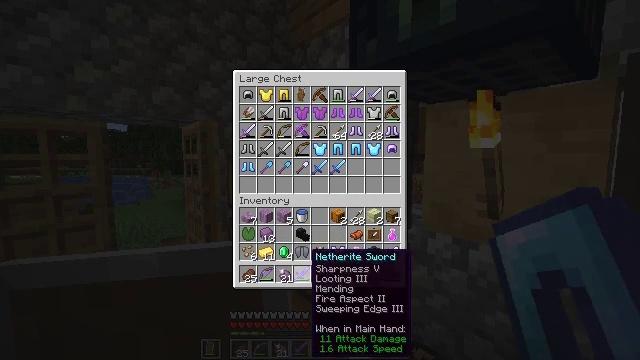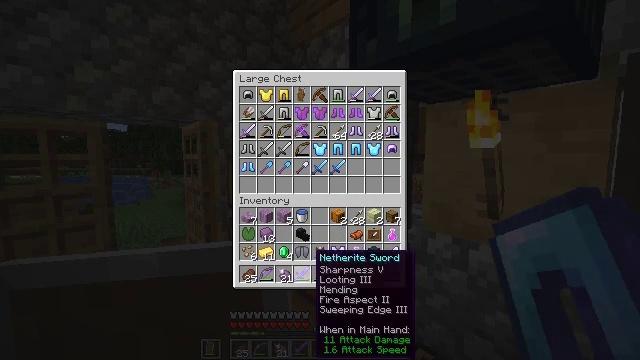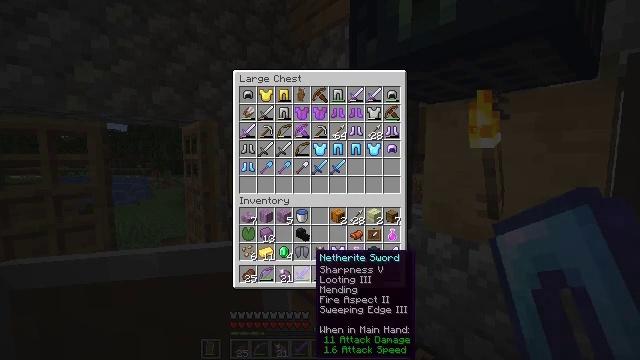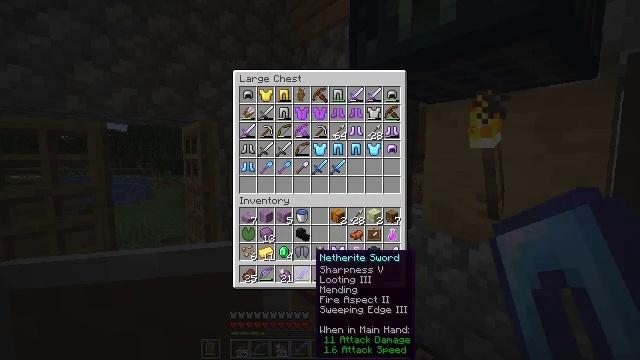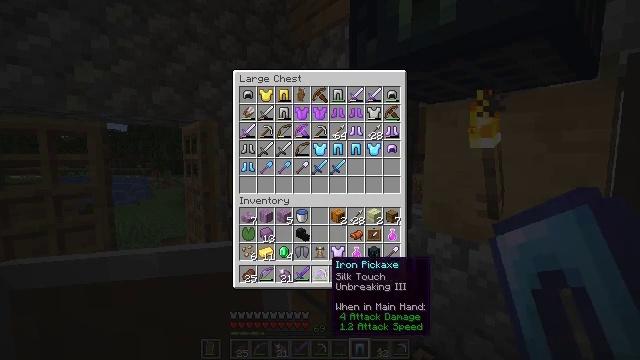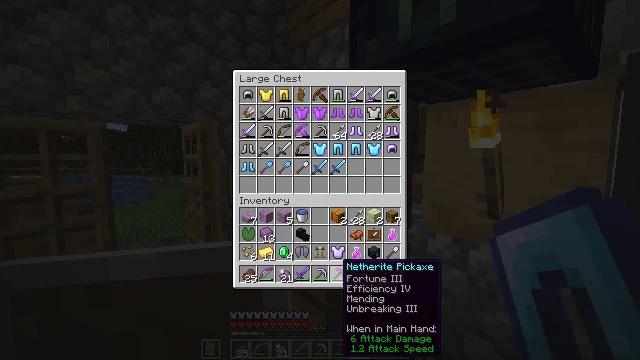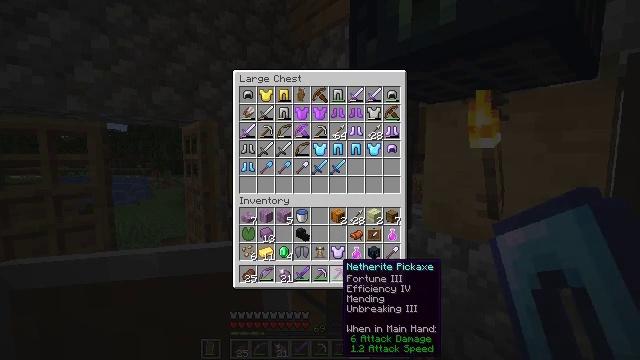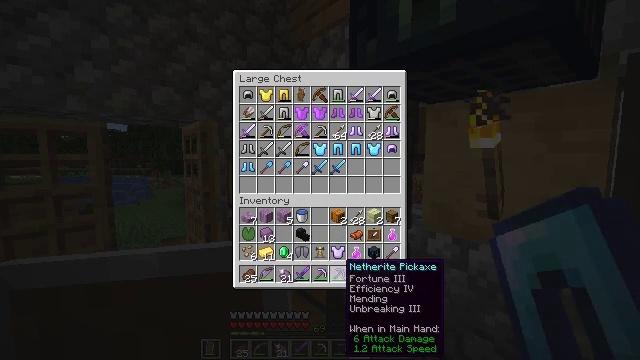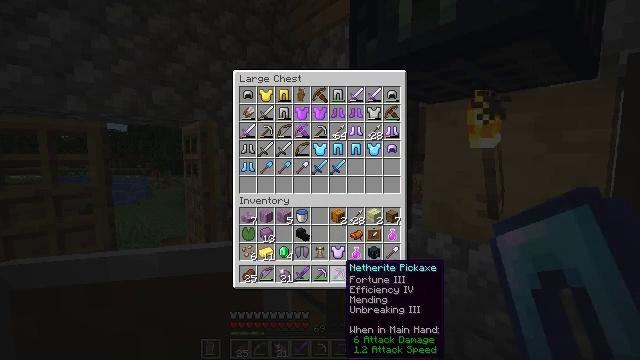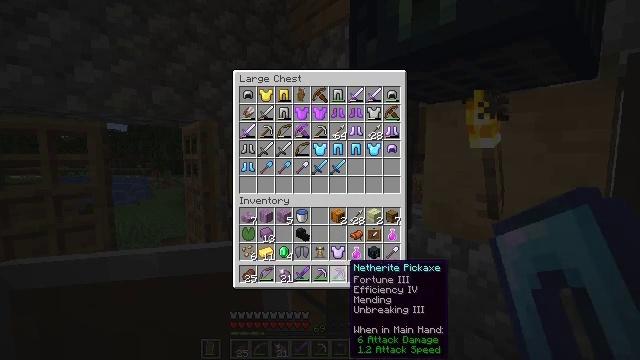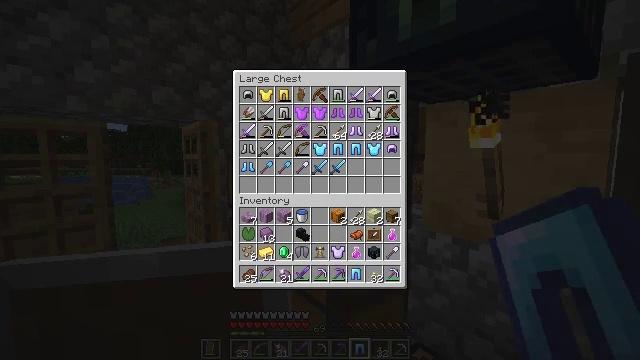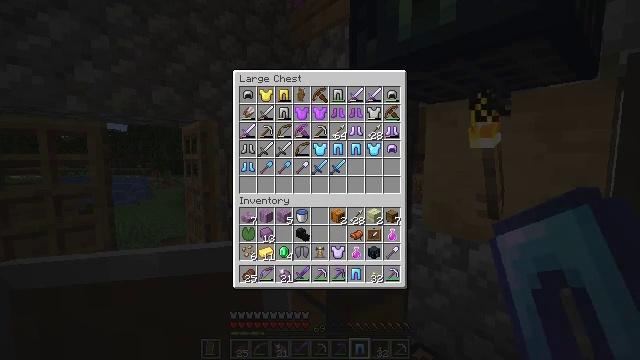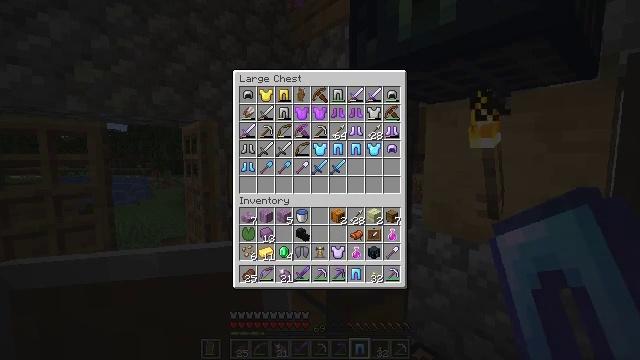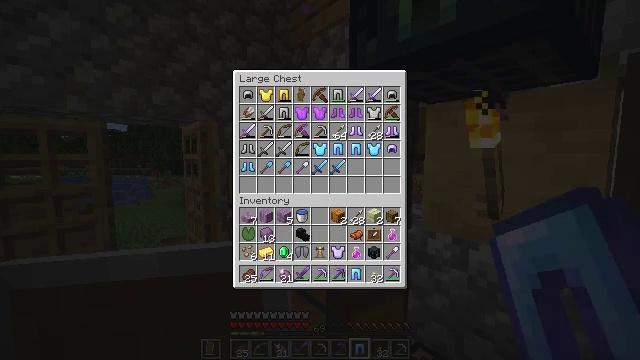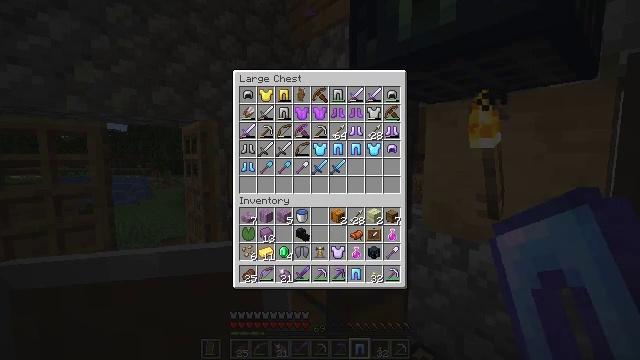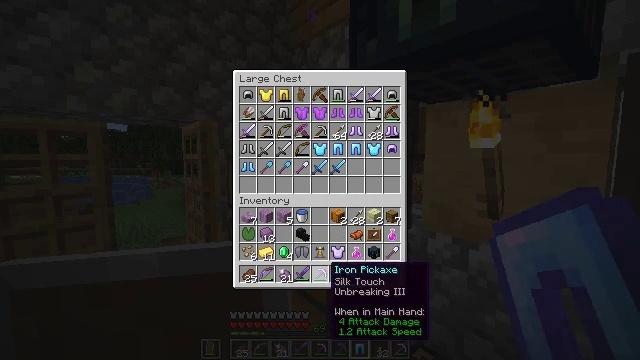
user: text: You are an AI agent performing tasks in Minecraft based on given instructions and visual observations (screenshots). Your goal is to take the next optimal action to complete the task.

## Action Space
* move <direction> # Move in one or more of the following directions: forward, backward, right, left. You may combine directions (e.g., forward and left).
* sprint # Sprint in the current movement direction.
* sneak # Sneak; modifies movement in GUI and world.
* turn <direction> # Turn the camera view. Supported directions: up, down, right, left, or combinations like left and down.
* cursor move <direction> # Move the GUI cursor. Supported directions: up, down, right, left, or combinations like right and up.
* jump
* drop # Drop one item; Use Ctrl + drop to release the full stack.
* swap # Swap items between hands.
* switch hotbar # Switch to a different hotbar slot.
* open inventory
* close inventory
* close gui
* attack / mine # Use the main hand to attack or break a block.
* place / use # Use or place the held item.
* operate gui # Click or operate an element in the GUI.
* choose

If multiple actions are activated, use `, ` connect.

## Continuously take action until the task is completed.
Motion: motion action
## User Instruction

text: Combine a chest and shulker shells to craft a shulker box.
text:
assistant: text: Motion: sneak
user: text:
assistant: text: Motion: sneak
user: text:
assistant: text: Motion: sneak
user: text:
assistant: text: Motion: sneak, turn right
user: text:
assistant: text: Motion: sneak, turn right
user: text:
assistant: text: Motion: sneak
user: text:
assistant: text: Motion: sneak
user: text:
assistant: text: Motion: sneak
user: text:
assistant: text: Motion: sneak
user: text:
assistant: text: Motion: sneak, turn right
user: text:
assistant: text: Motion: sneak
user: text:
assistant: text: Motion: sneak
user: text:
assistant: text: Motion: sneak
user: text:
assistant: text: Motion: sneak
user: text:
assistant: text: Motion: sneak, turn left
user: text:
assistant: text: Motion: sneak
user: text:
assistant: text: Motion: sneak
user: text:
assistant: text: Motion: sneak
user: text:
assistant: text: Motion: sneak, use / place
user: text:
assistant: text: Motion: sneak, use / place
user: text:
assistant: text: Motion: sneak
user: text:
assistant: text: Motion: sneak, turn right and down
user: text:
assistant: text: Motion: sneak
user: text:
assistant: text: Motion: sneak
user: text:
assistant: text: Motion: sneak
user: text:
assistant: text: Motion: sneak
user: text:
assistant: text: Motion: sneak
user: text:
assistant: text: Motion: sneak
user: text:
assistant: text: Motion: sneak, use / place
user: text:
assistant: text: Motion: sneak, use / place